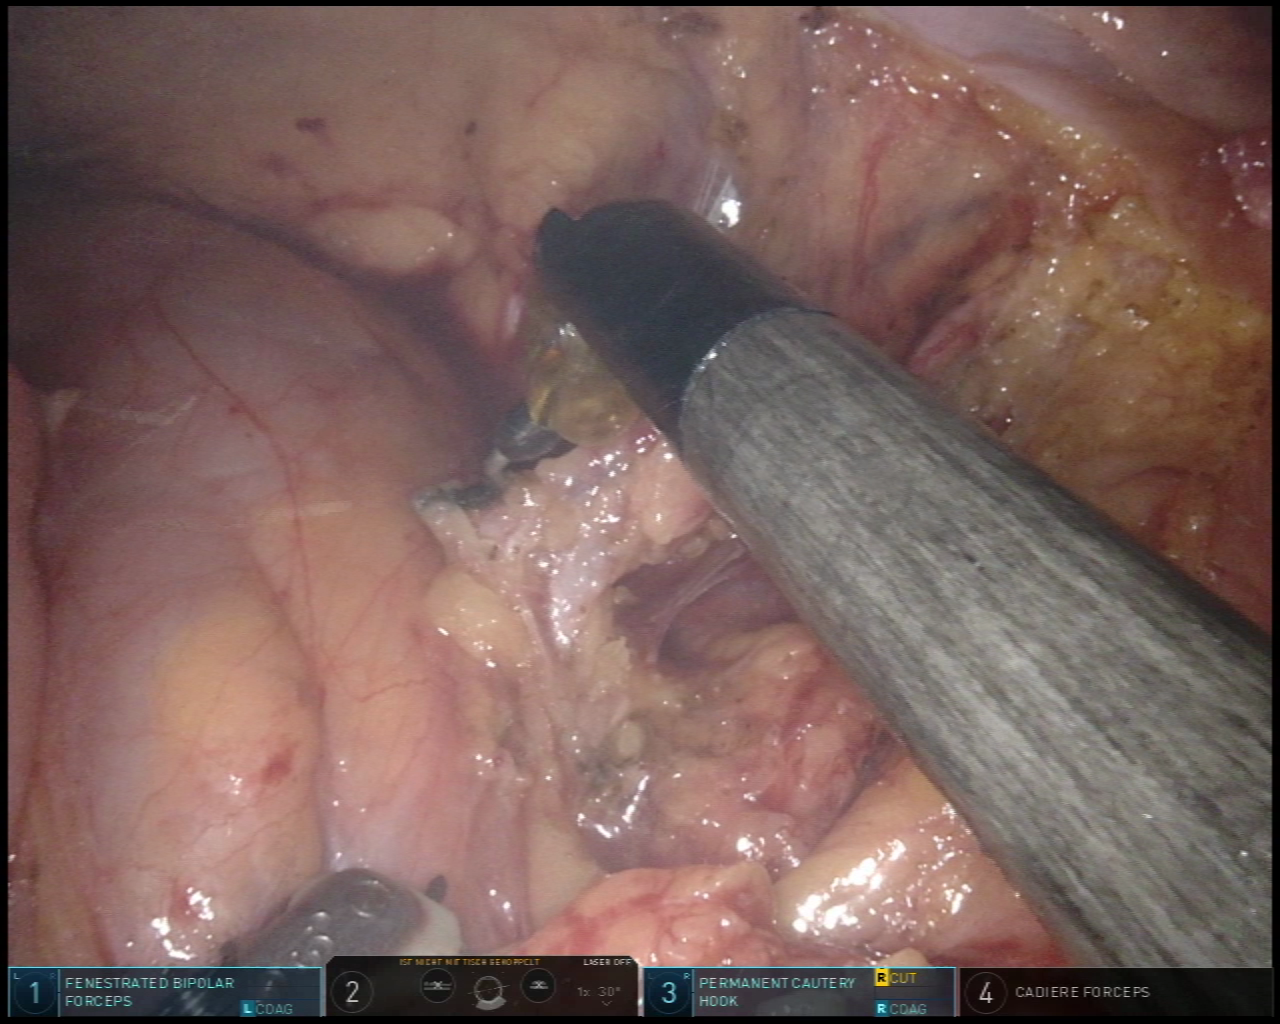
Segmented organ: ureter
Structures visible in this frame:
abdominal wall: no
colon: yes
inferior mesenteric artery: no
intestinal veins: no
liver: no
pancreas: no
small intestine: no
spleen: no
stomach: no
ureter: yes
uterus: no
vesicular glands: no